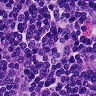
Metastatic tissue present: no